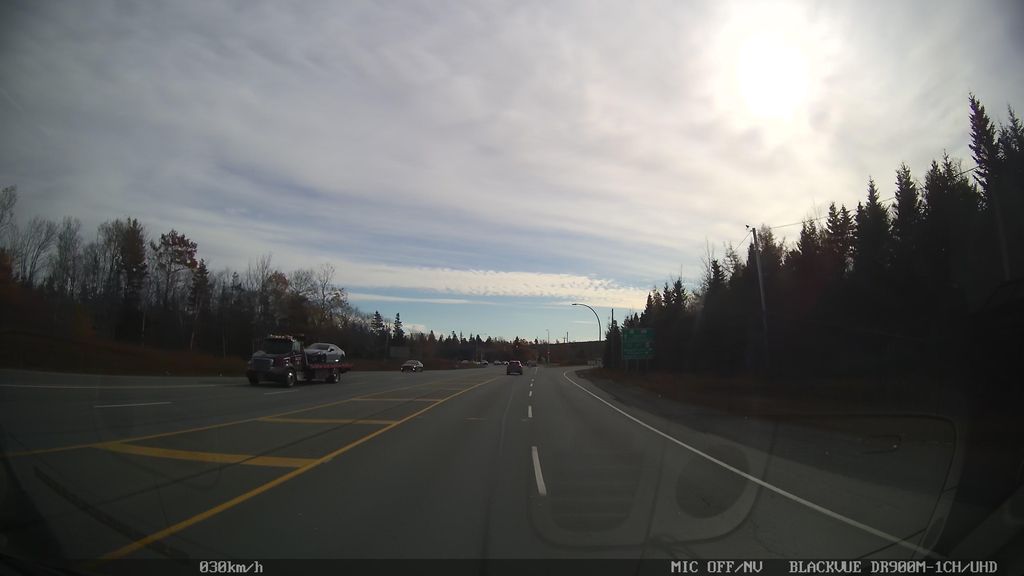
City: halifax